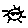
Label: sun